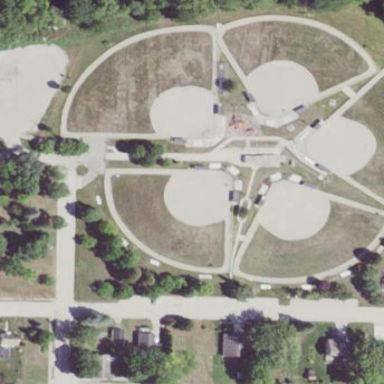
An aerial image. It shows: Park.